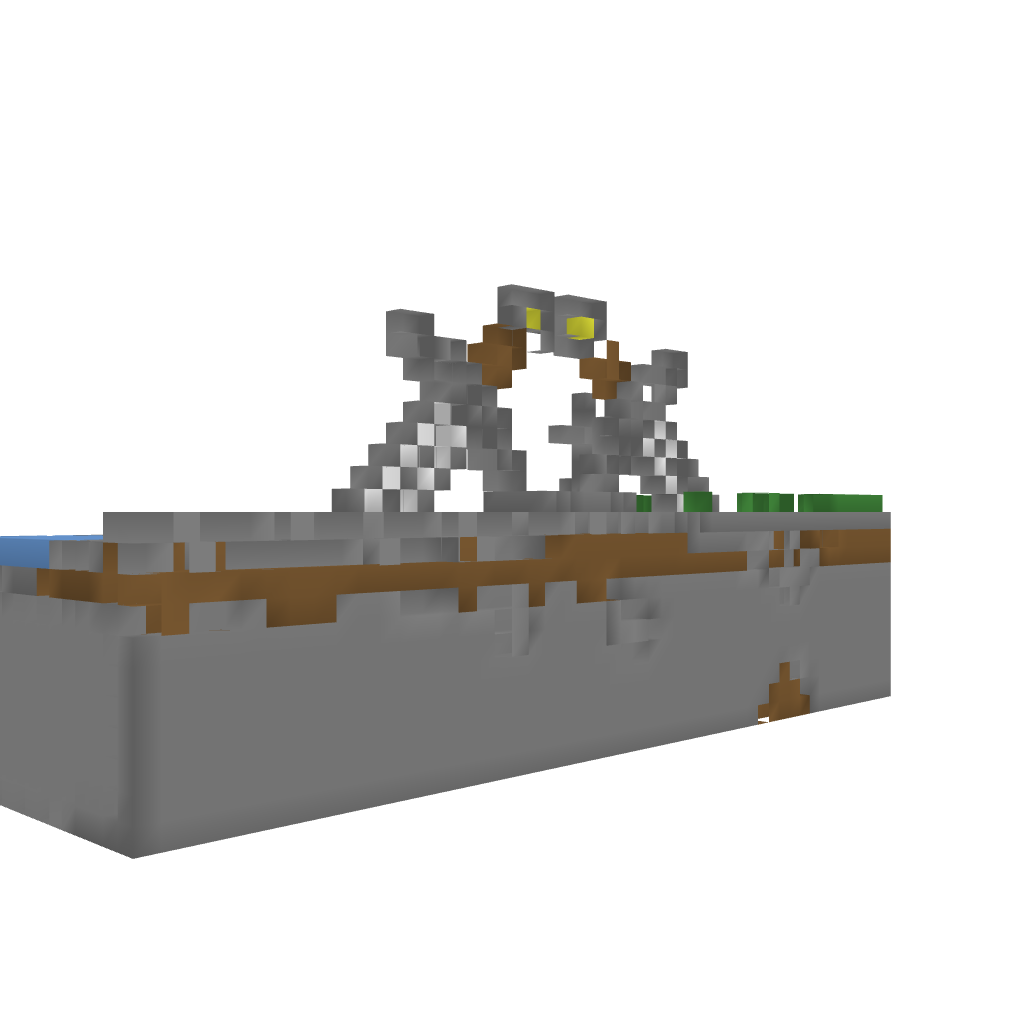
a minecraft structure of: Swords Pixelart 80% earth below art